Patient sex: M
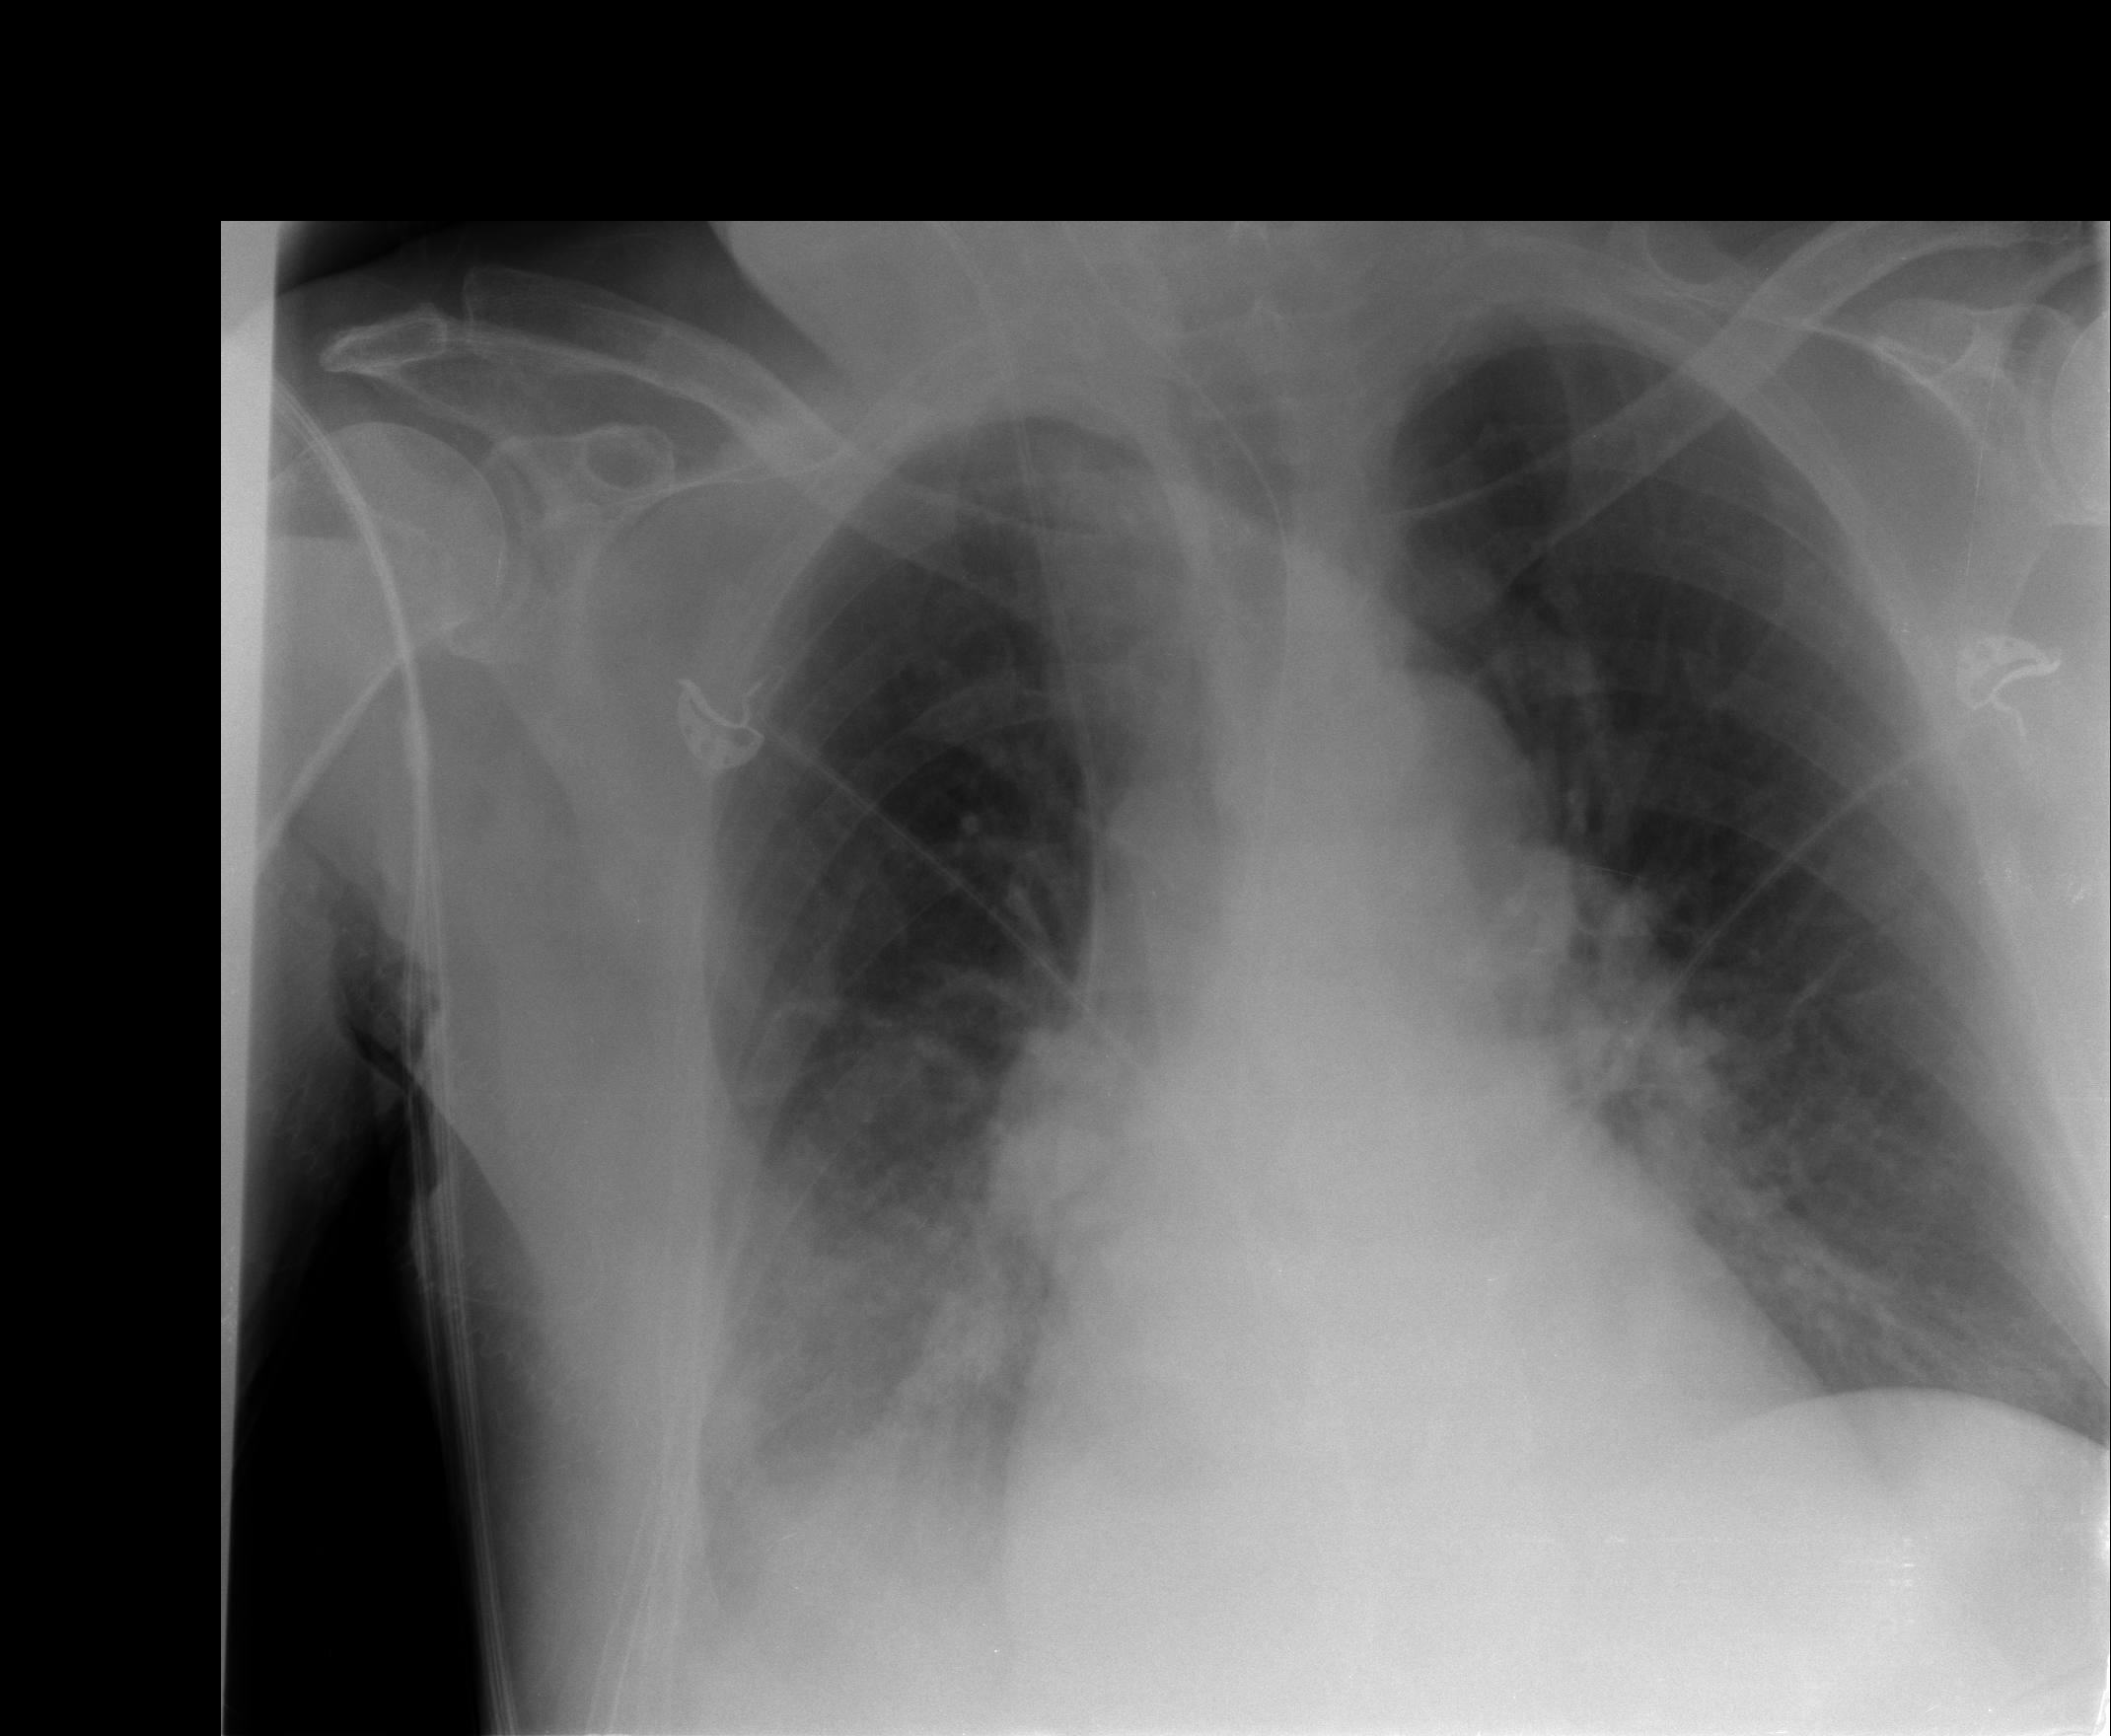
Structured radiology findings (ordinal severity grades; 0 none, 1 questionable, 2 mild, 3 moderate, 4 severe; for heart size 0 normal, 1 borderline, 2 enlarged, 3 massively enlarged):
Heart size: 1
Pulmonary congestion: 2
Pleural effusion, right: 2
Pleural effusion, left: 0
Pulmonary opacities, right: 3
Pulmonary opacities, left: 1
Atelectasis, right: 2
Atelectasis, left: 2